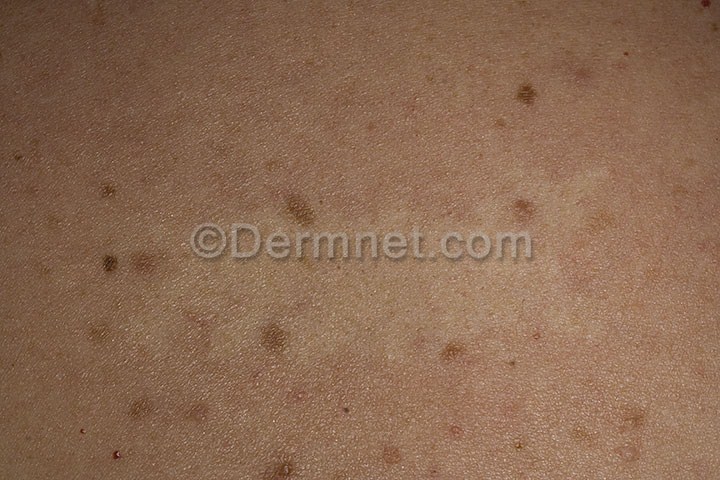
Disease: Light Diseases and Disorders of Pigmentation